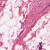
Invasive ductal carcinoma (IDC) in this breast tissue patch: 0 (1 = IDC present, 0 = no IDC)